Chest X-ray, PA view. Patient: 78 years old, sex M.
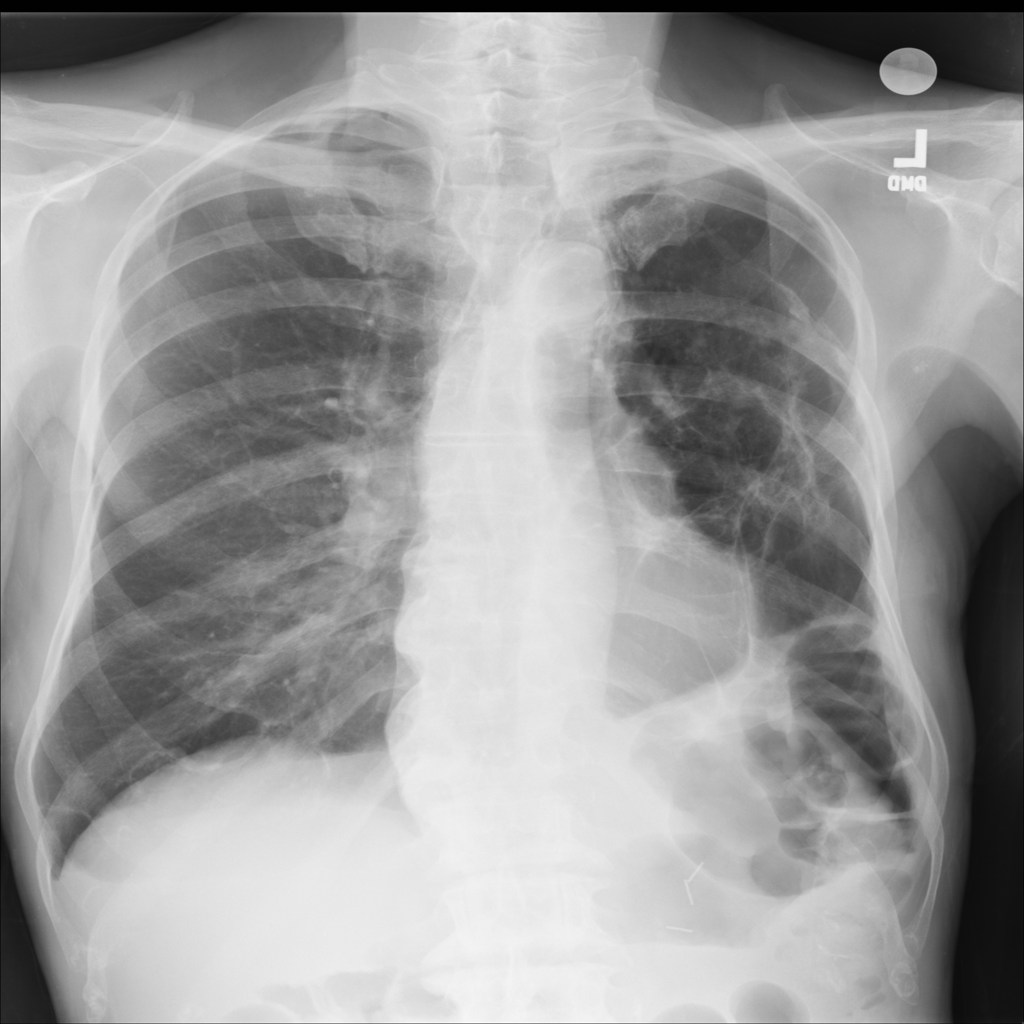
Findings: No Finding